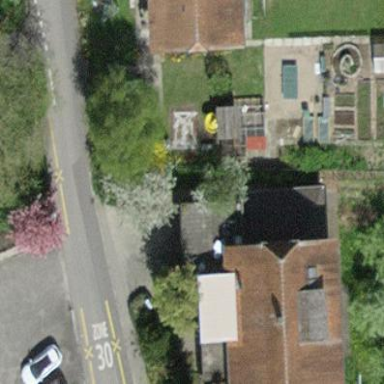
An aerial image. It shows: Half-hipped roof house.